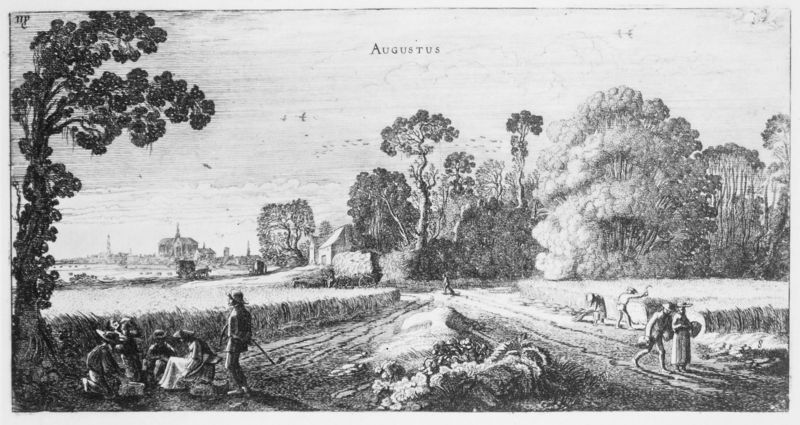
Titel: Die zwölf Monate mit Sternzeichen II
Künstler: Jan van de Velde
Schlagwörter: baum, himmel, laub, mann, schatten, wolken, bäume, frauen, kirchturm, landschaft, menschen, stadt, frau, grau, hut, licht, männer, straße, stroh, weiss, gebäude, haus, hund, weg, leute, feld, felder, horizont, häuser, vögel, kirche, wege, kind, wald, arbeit, bauern, turm, sommer, acker, arbeiten, ernte, feldarbeit, feldweg, getreide, heu, heuernte, korn, weizen, dorf, grafik, graphik, bauernhof, idylle, pause, picknick, rast, rand, arbeiter, bauer, kornfeld, druck, druckgraphik, sichel, druckgrafik, schraffur, stich, laubbäume, pflug, monat, brotzeit, august, augustus, felde, graphk, ernten, jahreszeiten, stadtsilhouette, retusche, bald, s, monatsbilder, arbei, 44, #rahmen#, bauernkalender